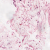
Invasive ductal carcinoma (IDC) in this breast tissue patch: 0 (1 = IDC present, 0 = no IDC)